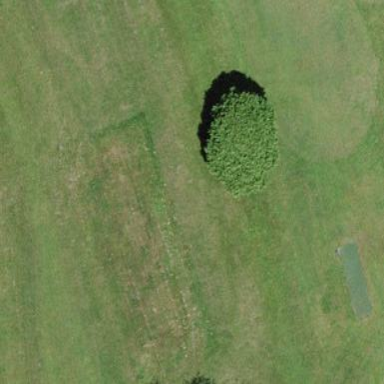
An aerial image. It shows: Penalty area on golf course.